Question: Is there anyway I could visualize the call stack of an Android app? All I can find in Eclipse are the running threads:

What I want, is to see how my subroutines are called in order to debug an issue related to the activities back stack.
Thanks!
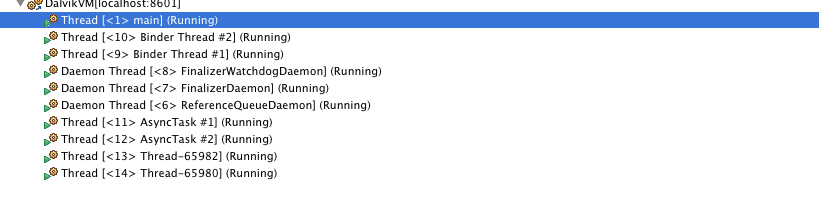
Answer: Add break points in your code somewhere and run in debug mode, you may see call stack then. AFAIK, While run mode it just displays number of threads and process. It doesn't display sequence of calls.